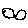
Label: fish